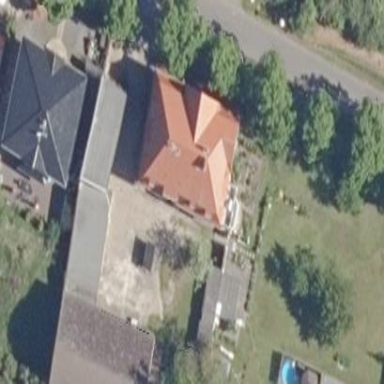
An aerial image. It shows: Detached building with gambrel roof.